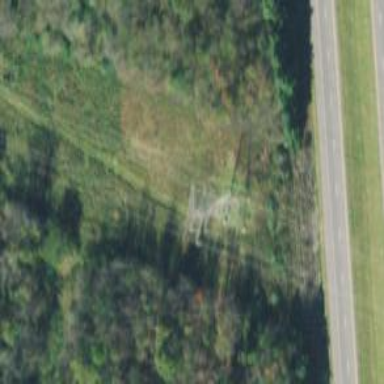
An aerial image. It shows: Lattice structure tower.